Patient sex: M
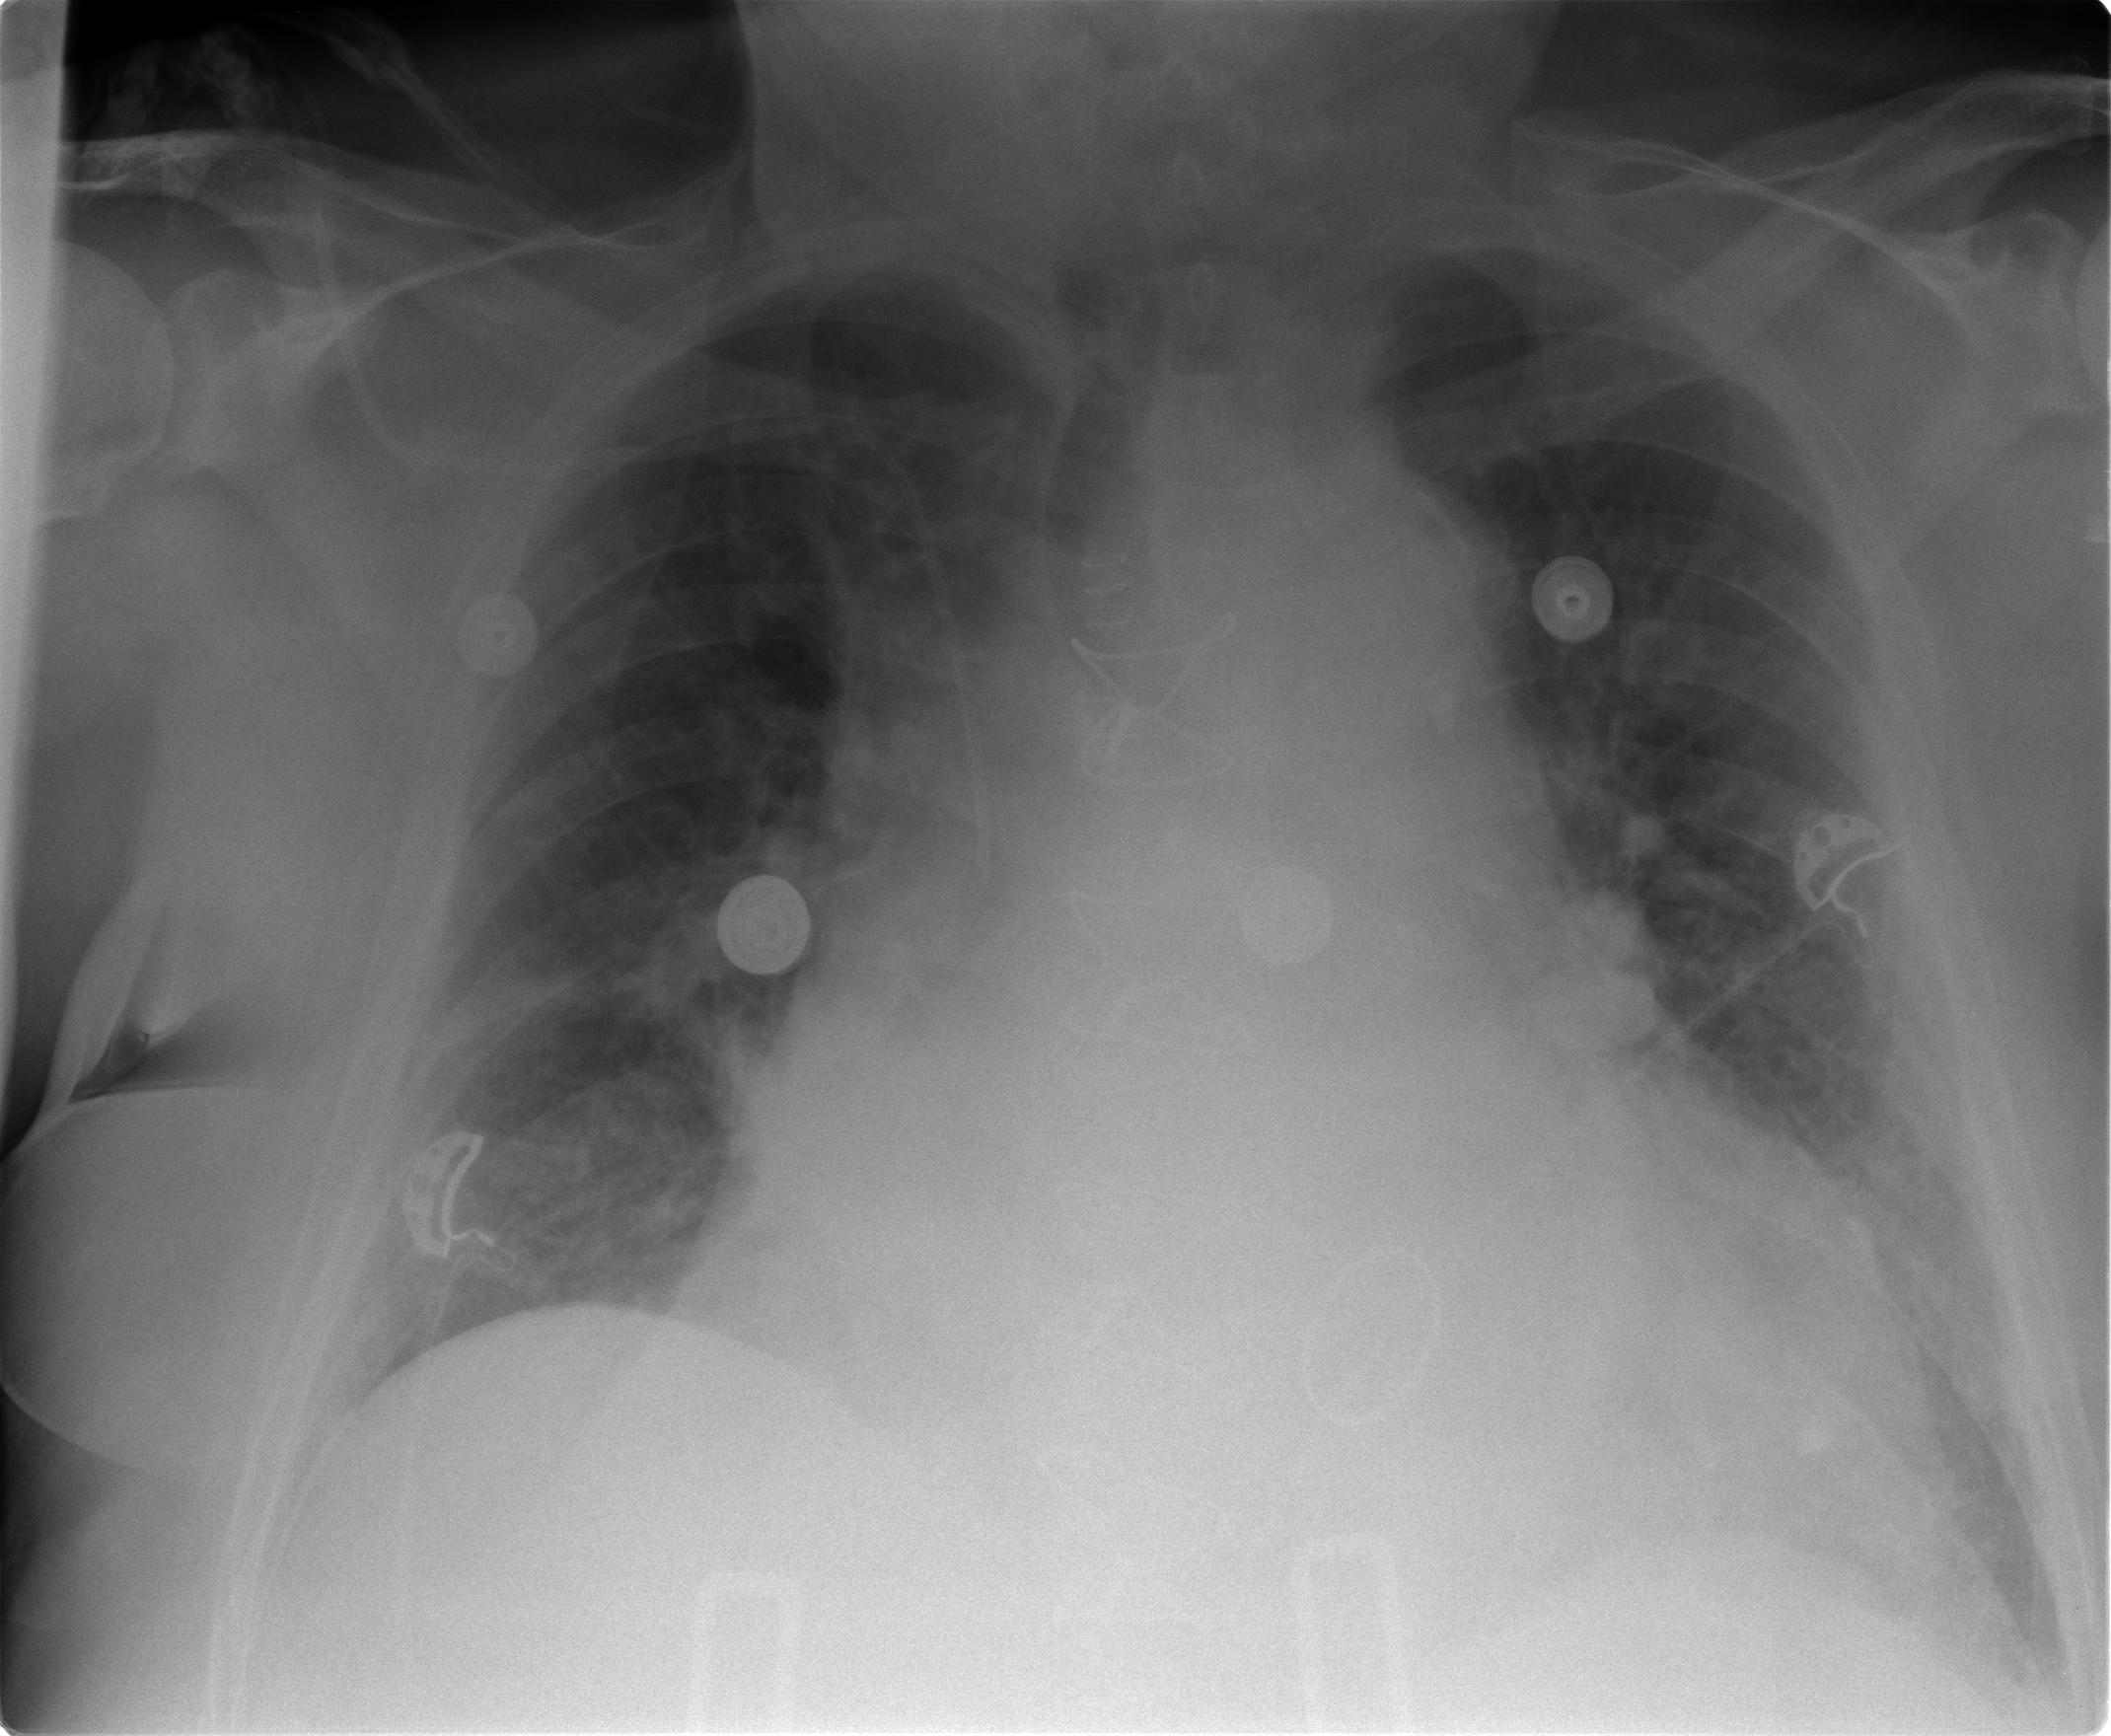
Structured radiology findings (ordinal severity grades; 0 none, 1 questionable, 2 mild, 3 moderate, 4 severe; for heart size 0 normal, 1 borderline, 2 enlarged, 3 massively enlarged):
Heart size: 3
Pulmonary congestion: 1
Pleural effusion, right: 0
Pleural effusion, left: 0
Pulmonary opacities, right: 1
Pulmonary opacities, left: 1
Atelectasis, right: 2
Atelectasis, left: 2